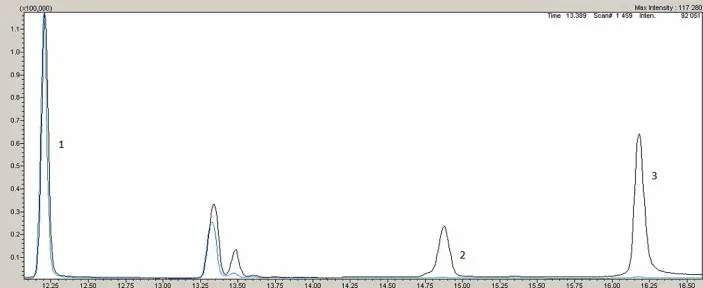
Gas chromatography-mass spectrometry. Black line - patient, blue line - normal reference. 1- internal standart, 2 - campresterol, 3 - sitosterol.
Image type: chart (chart)